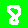
Digit: 8